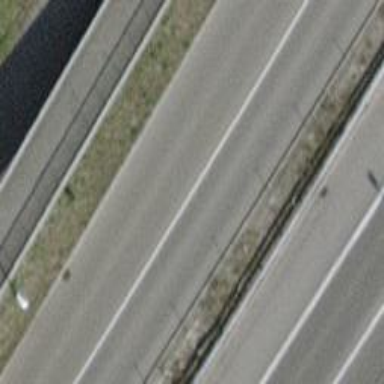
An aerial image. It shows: Primary road with asphalt surface.